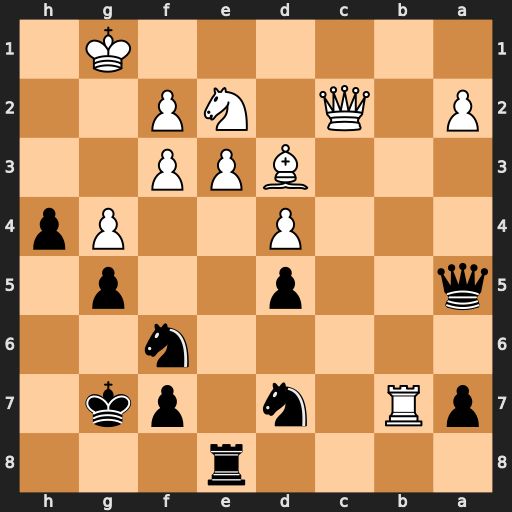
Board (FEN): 4r3/pR1n1pk1/5n2/q2p2p1/3P2Pp/3BPP2/P1Q1NP2/6K1
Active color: b
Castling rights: -
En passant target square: -
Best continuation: Qe1+ Kg2 h3+